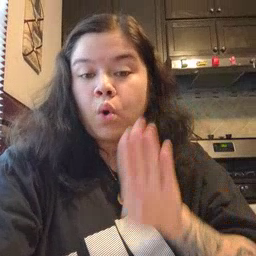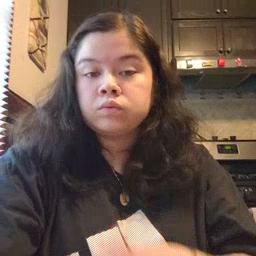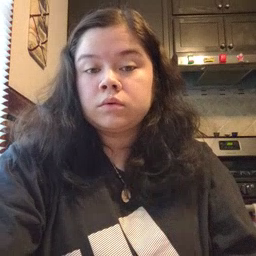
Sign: close